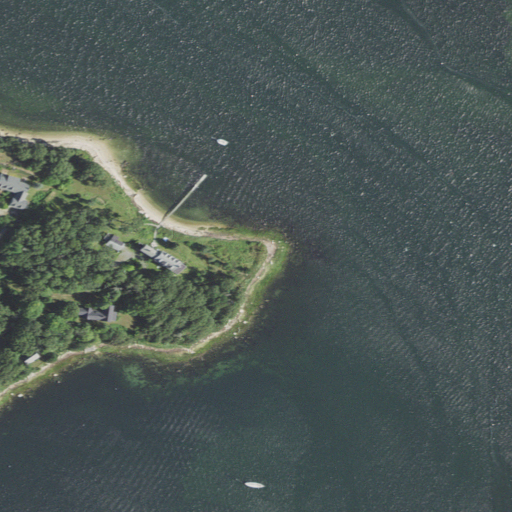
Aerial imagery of cape in Massachusetts named Burgess Point containing open water, herbaceous wetlands, mixed forest, low intensity development, evergreen forest, and shrub